Brain MRI, t2w sequence, axial 2D slice.
Patient: age 44, sex M, weight 78 kg, height 1.76 m
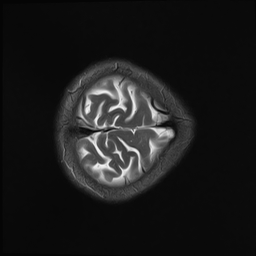